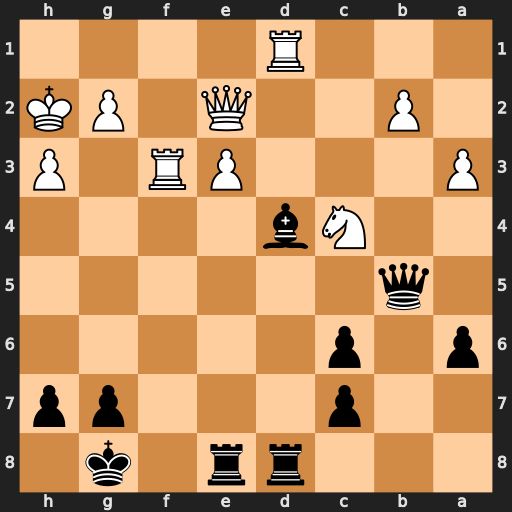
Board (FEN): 3rr1k1/2p3pp/p1p5/1q6/2Nb4/P3PR1P/1P2Q1PK/3R4
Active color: b
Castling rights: -
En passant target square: -
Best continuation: Be5+ Kg1 Rxd1+ Qxd1 Qxc4